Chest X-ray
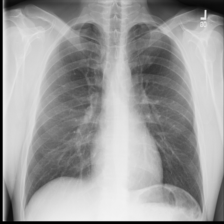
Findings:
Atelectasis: negative
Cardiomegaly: negative
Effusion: negative
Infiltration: negative
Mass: negative
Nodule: negative
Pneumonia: negative
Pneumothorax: negative
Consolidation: negative
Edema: negative
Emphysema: negative
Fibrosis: negative
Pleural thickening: negative
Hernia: negative